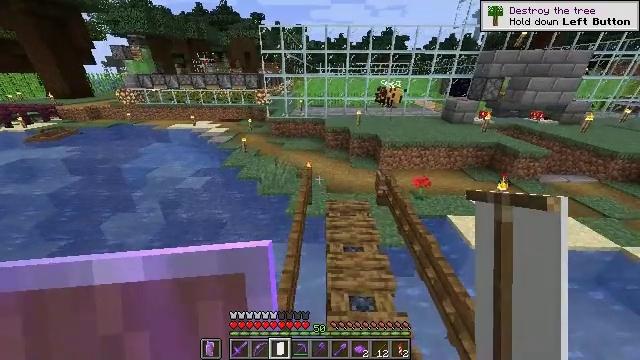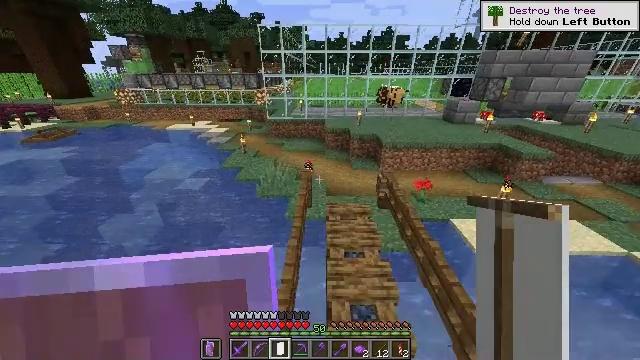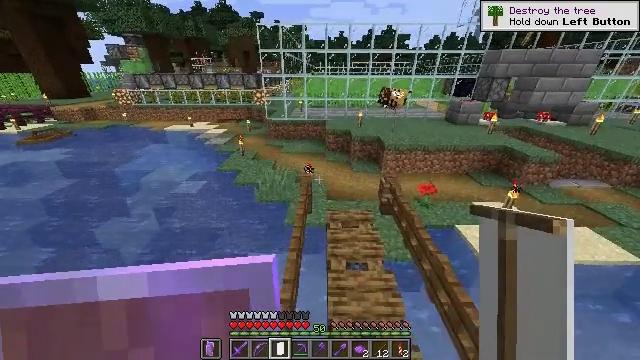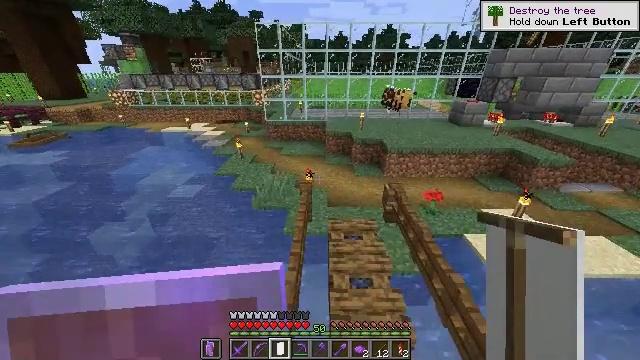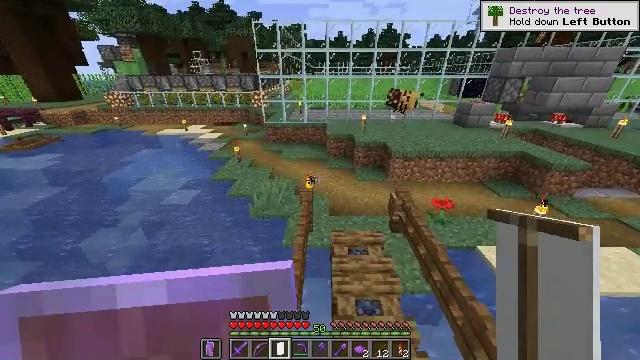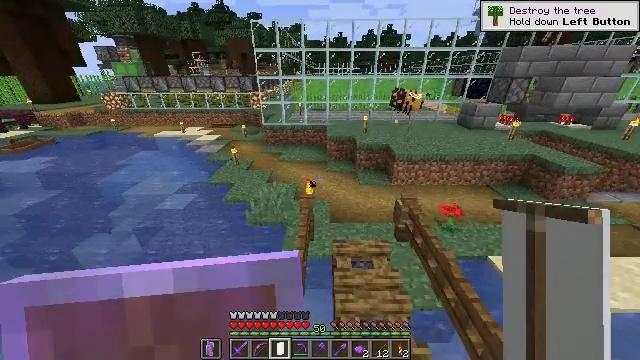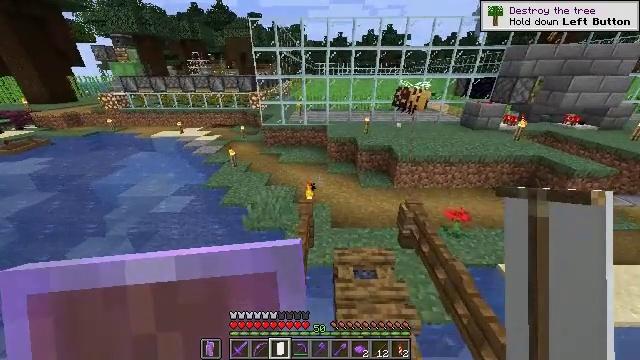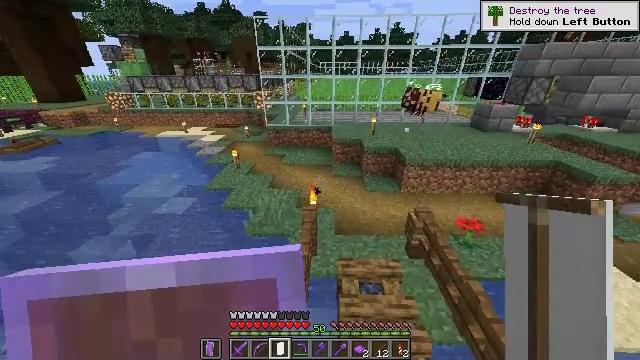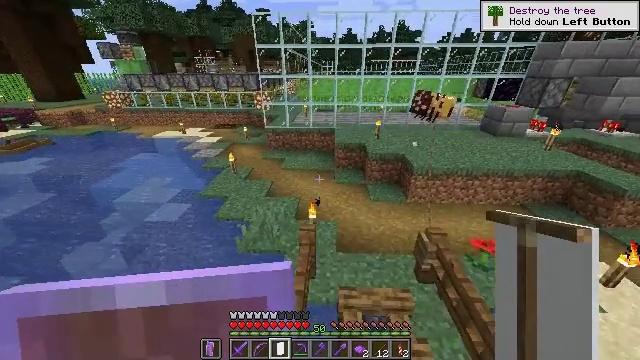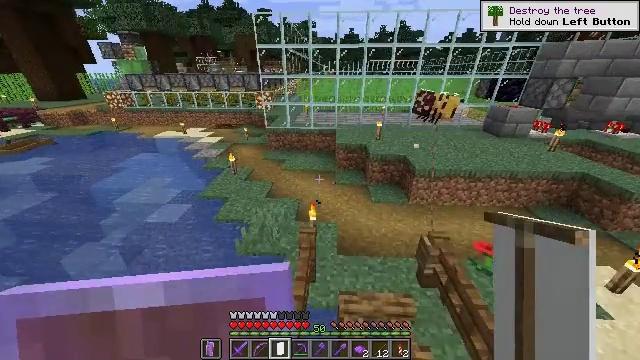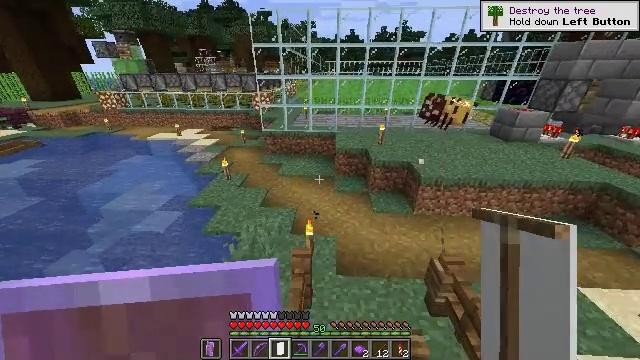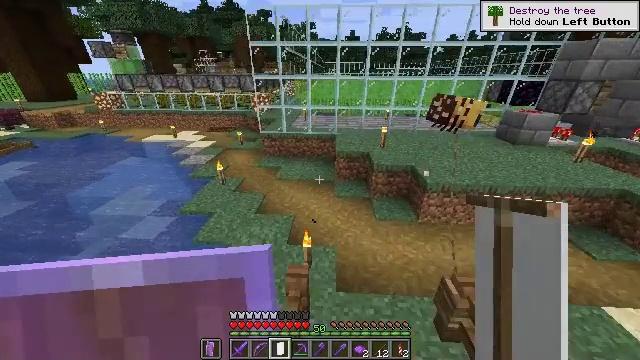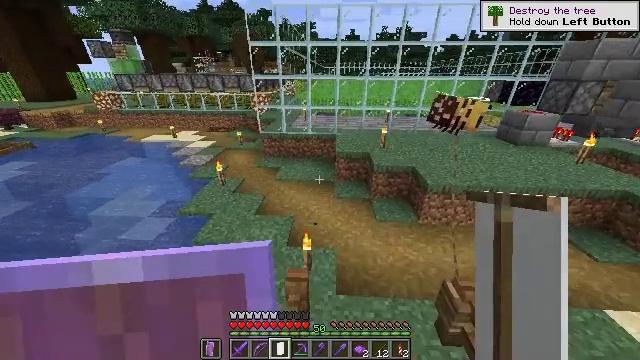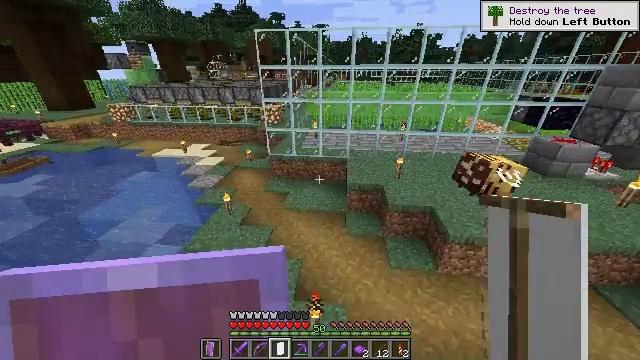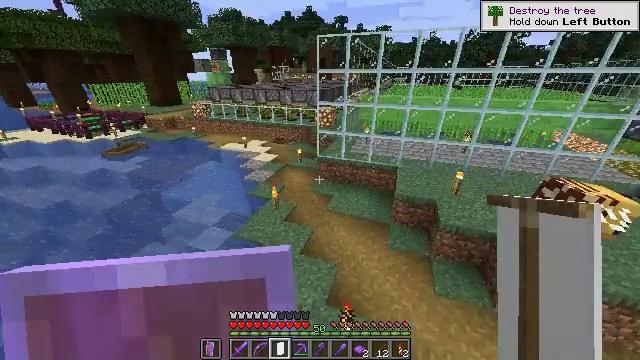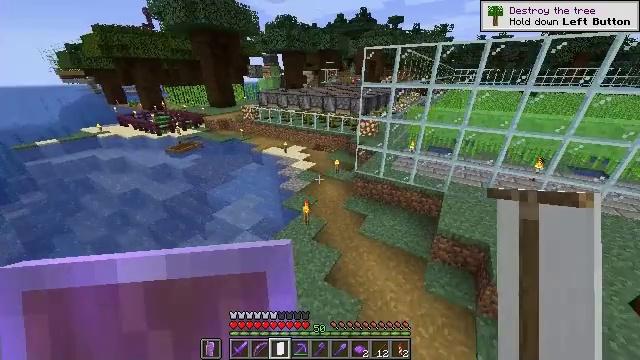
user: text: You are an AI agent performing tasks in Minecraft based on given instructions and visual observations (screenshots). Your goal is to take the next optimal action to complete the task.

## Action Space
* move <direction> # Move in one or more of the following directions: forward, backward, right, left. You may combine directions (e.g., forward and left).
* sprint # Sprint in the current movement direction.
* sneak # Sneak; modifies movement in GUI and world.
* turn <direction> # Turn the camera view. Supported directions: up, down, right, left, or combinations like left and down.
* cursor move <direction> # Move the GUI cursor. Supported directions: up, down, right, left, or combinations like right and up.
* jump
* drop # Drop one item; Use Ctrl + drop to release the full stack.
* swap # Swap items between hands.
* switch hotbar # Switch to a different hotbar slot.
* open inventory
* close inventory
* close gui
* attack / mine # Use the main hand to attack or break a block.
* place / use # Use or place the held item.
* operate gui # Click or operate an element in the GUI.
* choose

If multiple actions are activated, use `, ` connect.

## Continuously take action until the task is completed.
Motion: motion action
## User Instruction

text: Drop a white banner.
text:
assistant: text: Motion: move forward, sprint
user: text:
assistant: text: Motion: move forward, sprint
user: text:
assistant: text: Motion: move forward, sprint
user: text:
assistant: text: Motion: move forward, sprint
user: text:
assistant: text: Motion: move forward, sprint
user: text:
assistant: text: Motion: move forward, sprint
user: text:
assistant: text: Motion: move forward, sprint, turn left
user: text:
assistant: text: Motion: move forward, sprint
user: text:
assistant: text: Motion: move forward, sprint
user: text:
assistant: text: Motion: move forward, sprint
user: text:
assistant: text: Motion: move forward, sprint
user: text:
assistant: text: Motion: move forward, sprint, jump
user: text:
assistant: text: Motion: move forward, sprint, turn left, jump
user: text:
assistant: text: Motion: move forward, sprint, turn left, jump
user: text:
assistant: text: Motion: move forward, sprint, turn left, jump
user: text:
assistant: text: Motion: move forward, sprint
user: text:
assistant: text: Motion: move forward, sprint
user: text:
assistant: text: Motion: move forward, sprint
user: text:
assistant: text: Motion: move forward, sprint
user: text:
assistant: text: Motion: move forward, sprint
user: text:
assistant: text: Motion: move forward, sprint
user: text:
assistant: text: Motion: move forward, sprint
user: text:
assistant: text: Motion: move forward, sprint, jump
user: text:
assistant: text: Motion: move forward, sprint, jump
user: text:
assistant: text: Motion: move forward, sprint, turn left, jump
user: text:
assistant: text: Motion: move forward, sprint, turn left, jump
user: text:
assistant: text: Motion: move forward, sprint, turn left, jump
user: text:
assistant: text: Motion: move forward, sprint, turn left, jump
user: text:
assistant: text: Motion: move forward, sprint, turn left, jump
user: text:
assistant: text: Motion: move forward, sprint, turn left, jump